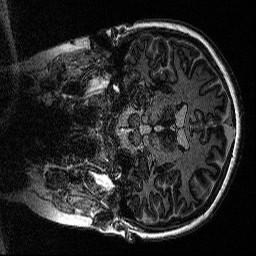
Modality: MP2RAGE
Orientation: coronal
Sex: female
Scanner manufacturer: siemens
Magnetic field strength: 3 T
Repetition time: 5 s
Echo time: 0.00292 s